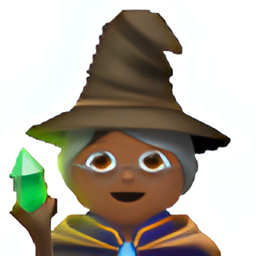
Name: mage
Emoji: 🧙🏾
Group: People & Body
Sub-group: person-fantasy